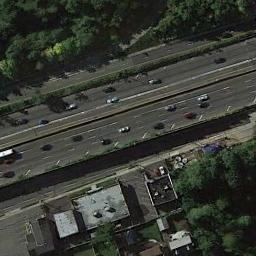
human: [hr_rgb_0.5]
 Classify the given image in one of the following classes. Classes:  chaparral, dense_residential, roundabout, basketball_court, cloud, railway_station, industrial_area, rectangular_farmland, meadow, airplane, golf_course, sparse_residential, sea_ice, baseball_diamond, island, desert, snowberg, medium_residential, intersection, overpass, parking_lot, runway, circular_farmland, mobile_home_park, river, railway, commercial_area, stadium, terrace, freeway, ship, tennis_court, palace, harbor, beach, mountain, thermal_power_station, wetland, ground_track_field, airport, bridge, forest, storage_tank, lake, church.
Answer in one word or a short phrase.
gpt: freeway